Aerial crown-view tile of a tropical tree (Barro Colorado Island, Panama), acquired 20250616:
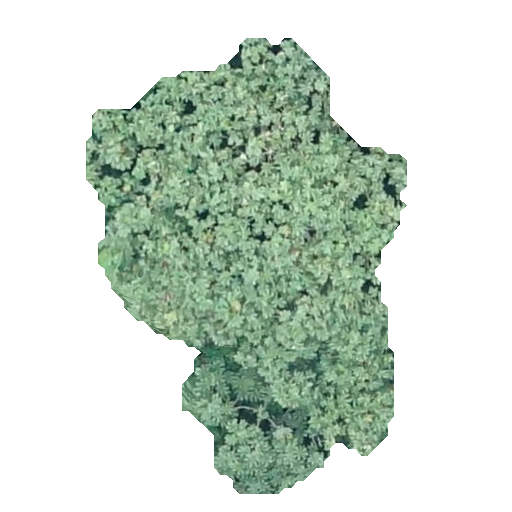
Species: Cecropia insignis
GBIF accepted scientific name: Cecropia insignis
Crown area: 141.422 m²